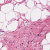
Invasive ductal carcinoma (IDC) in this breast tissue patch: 0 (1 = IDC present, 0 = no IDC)